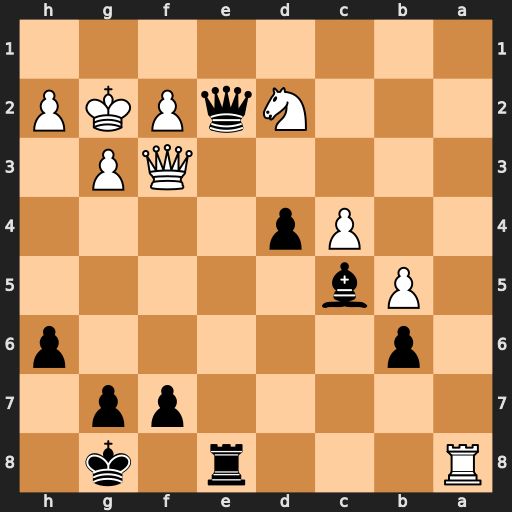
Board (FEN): R3r1k1/5pp1/1p5p/1Pb5/2Pp4/5QP1/3NqPKP/8
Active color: b
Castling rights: -
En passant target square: -
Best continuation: Qxf3+ Kxf3 Rxa8